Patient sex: M
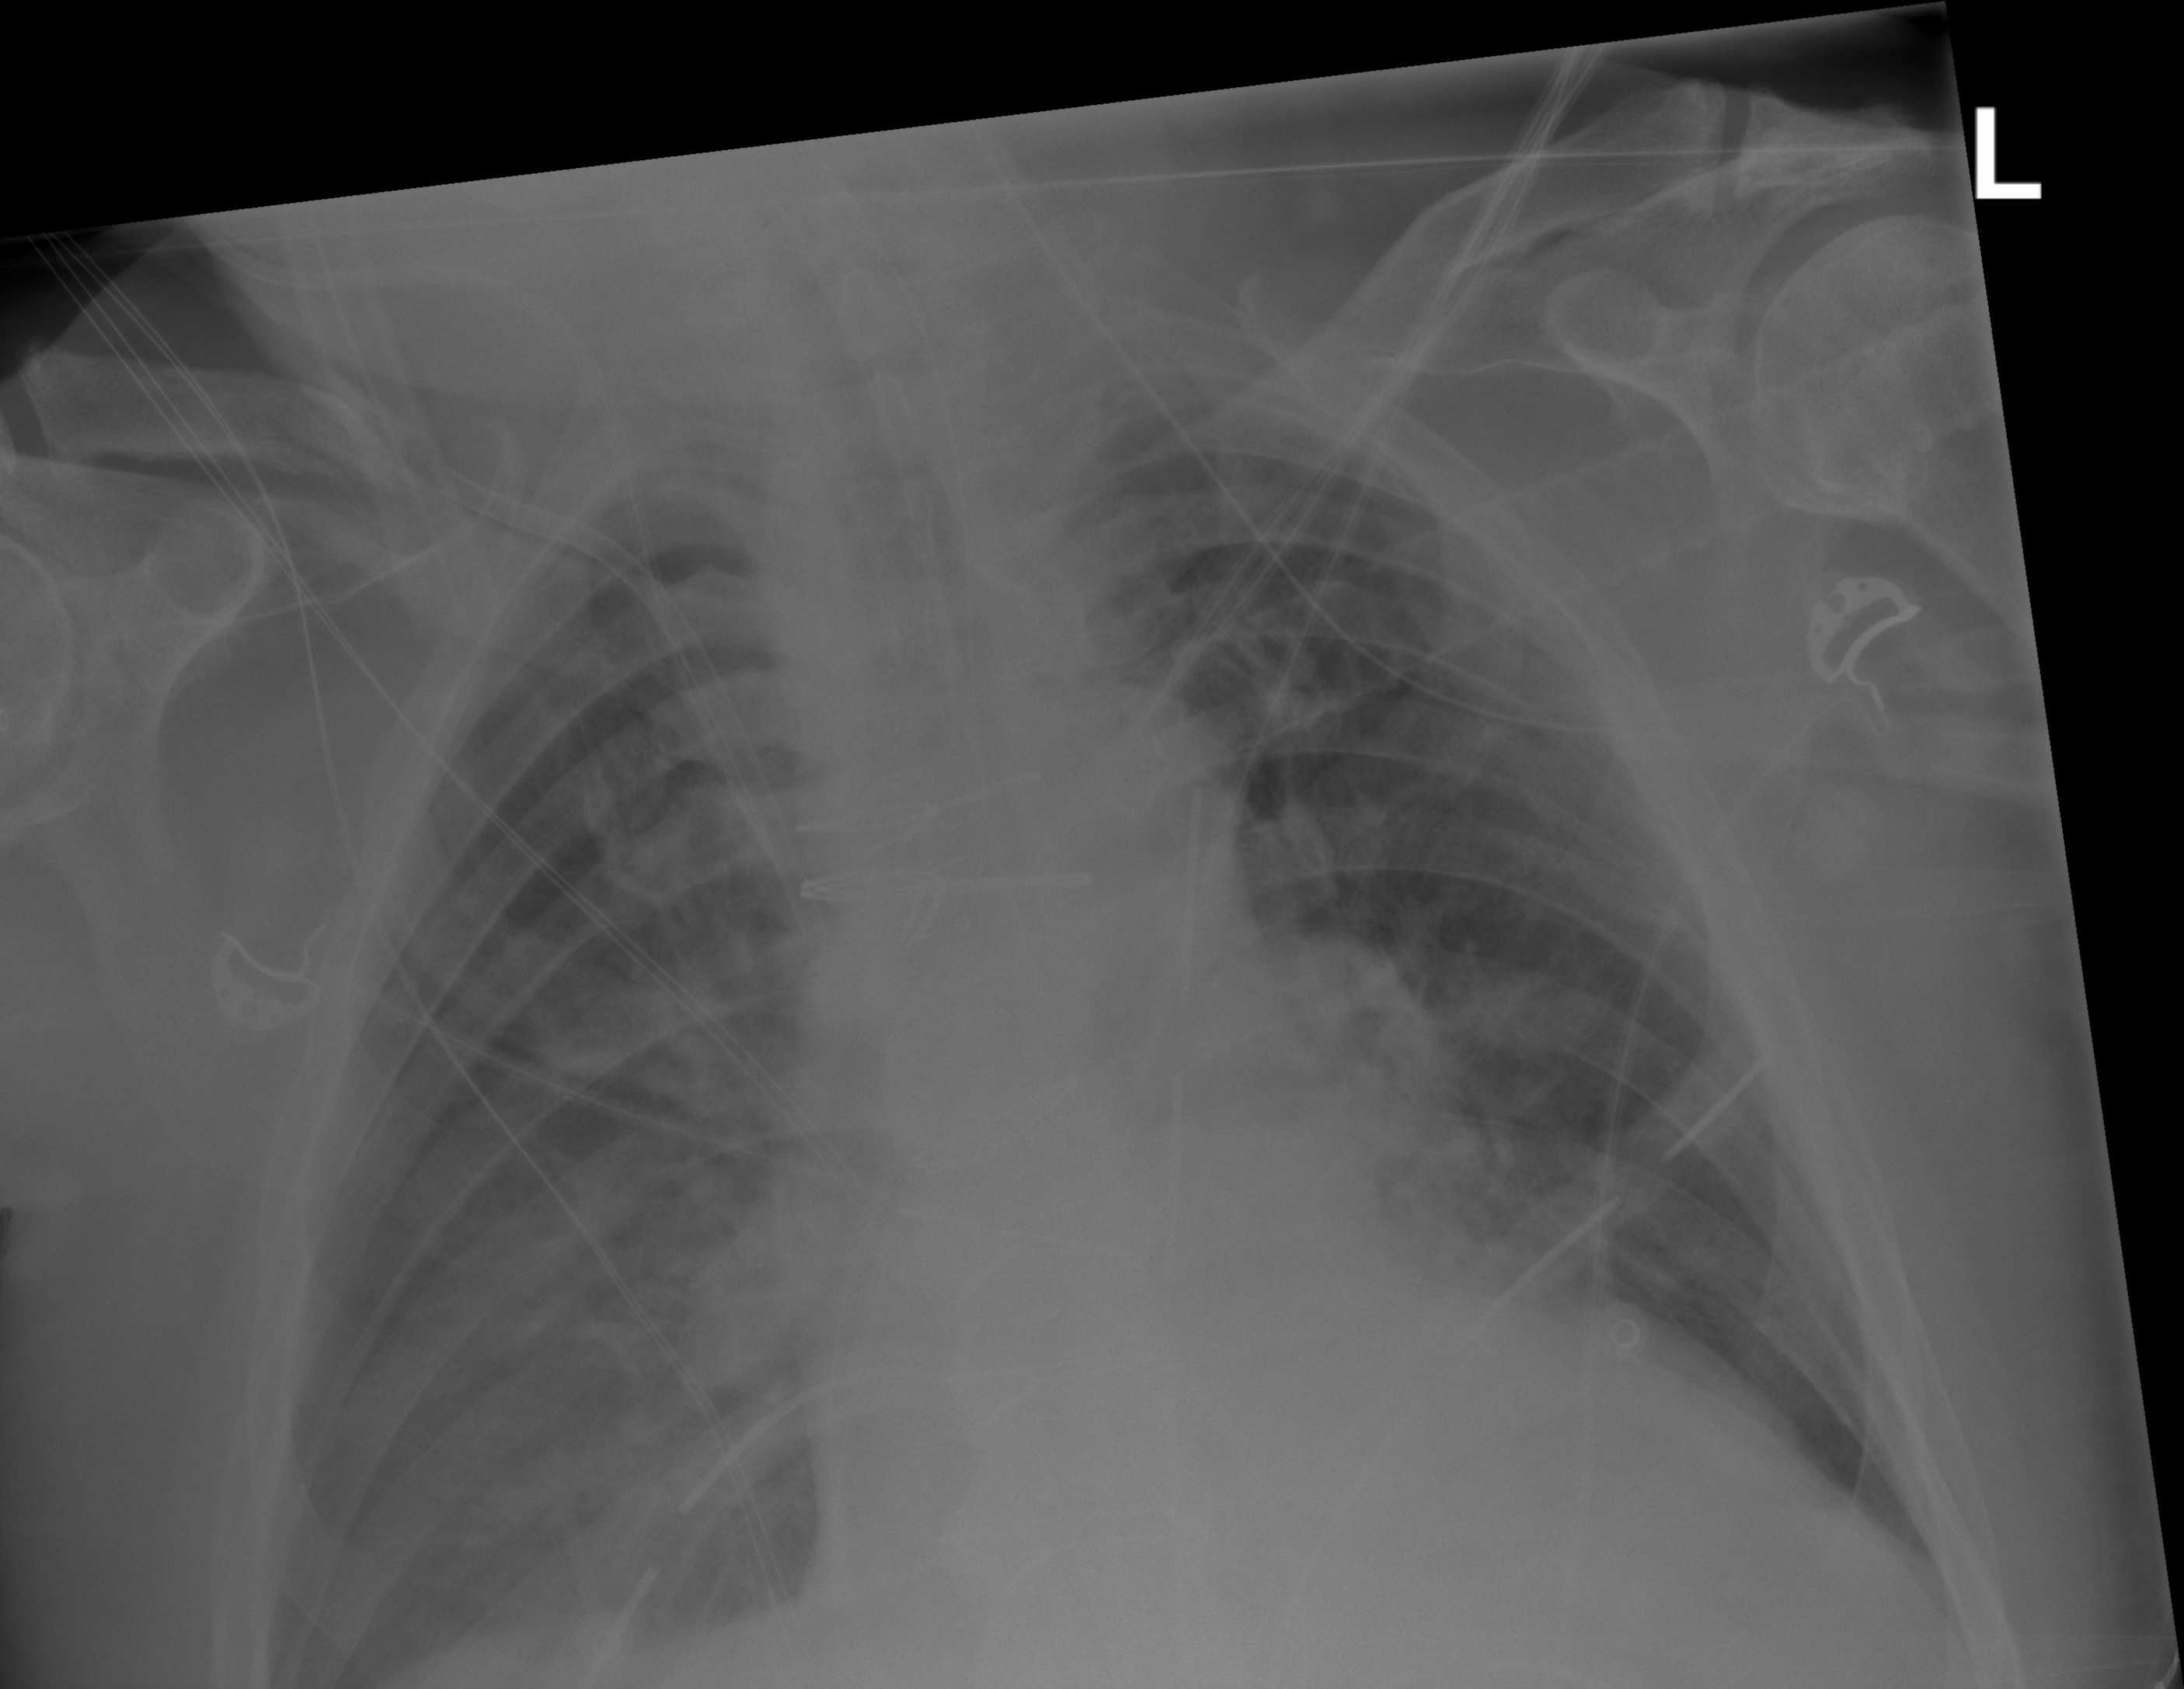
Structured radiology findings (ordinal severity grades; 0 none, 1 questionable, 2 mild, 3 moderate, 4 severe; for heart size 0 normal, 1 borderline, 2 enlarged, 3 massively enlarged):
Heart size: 0
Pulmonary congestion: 0
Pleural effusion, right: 0
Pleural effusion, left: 0
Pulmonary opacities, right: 0
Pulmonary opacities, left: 0
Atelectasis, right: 2
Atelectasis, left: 0